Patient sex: F
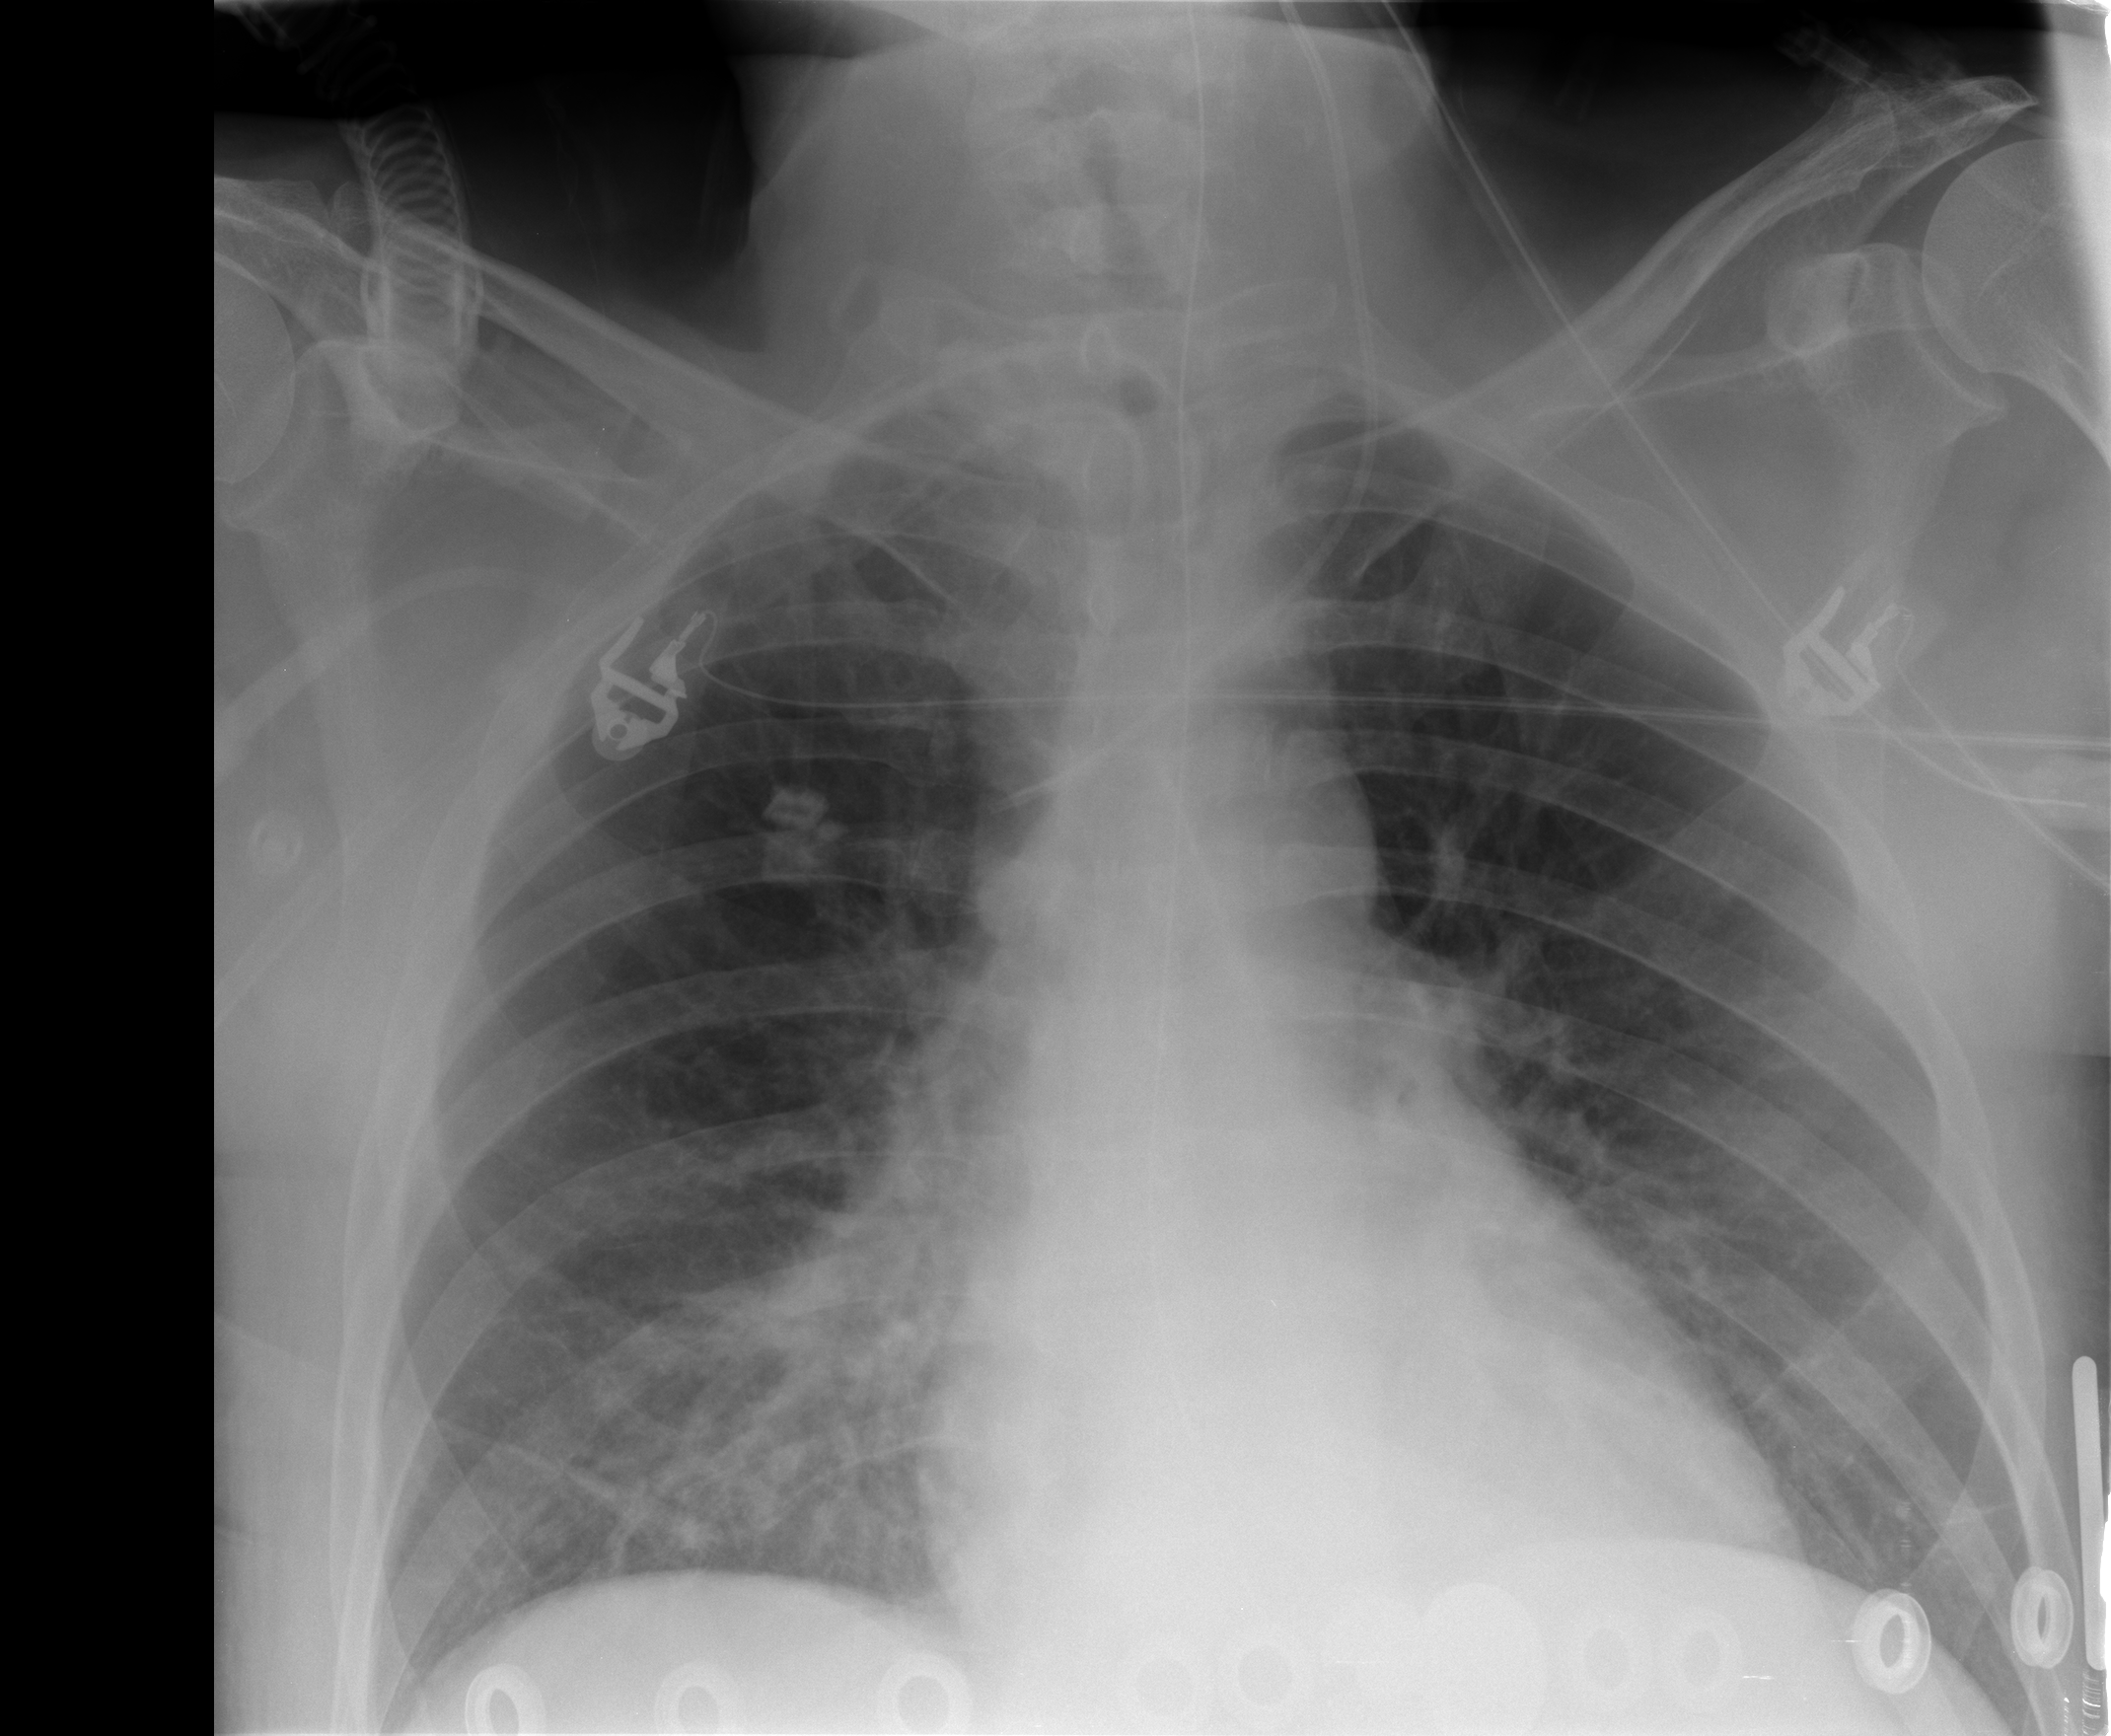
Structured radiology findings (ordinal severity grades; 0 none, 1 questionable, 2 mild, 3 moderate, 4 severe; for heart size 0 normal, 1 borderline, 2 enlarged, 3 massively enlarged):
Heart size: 0
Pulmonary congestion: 0
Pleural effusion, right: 0
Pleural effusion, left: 0
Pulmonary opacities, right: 3
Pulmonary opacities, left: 0
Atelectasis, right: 0
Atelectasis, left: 0